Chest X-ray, PA view. Patient: 76 years old, sex F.
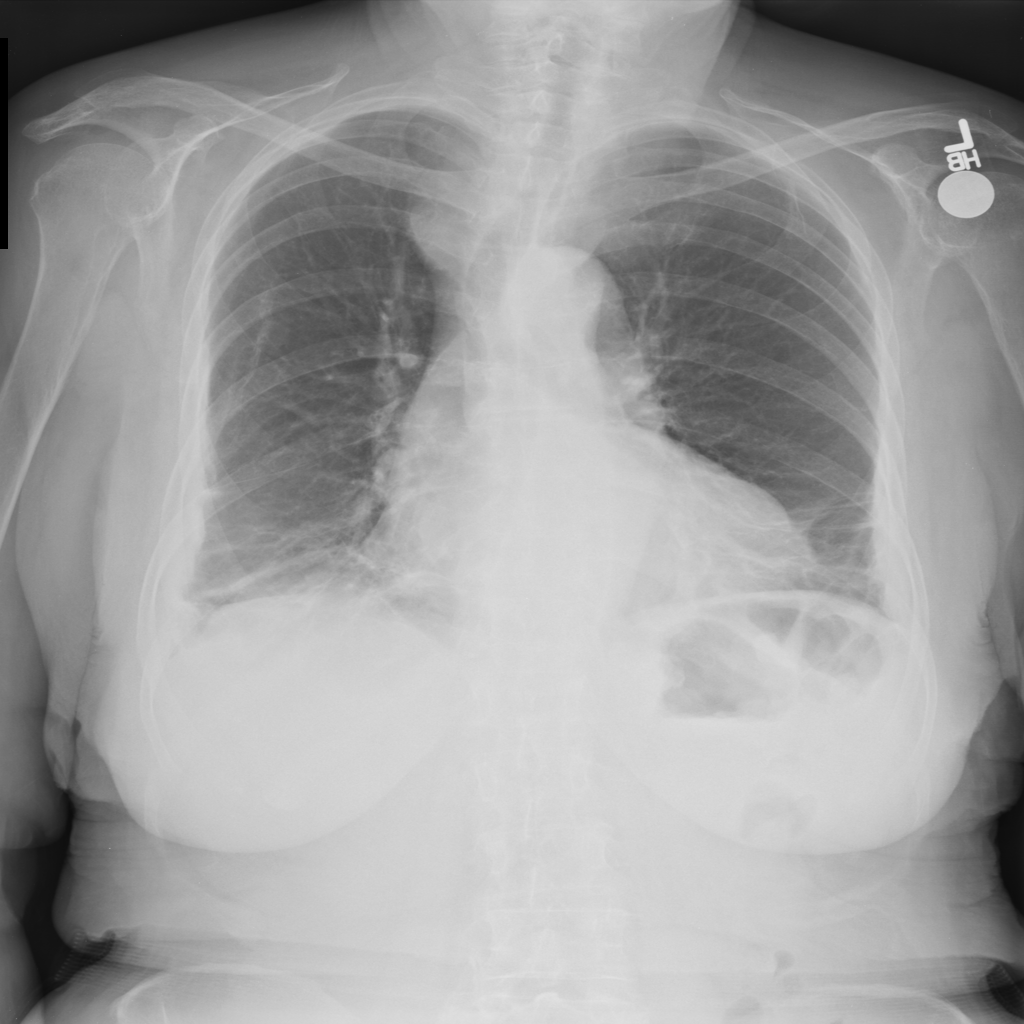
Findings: Atelectasis, Cardiomegaly, Pleural_Thickening